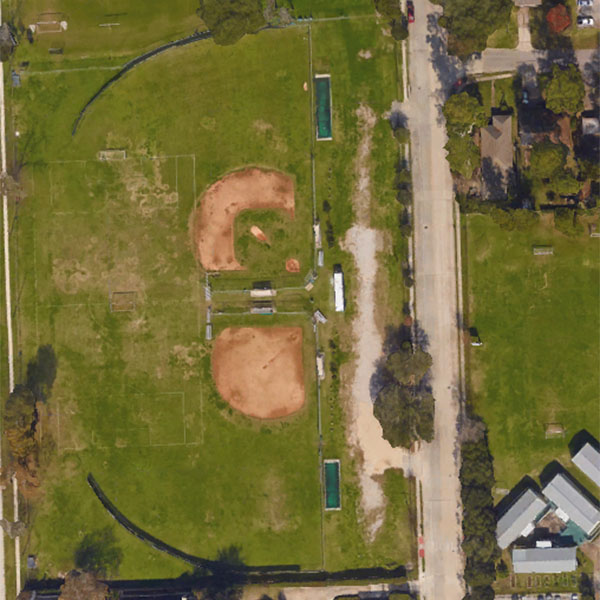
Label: BaseballField